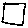
Label: square